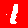
Digit: 1